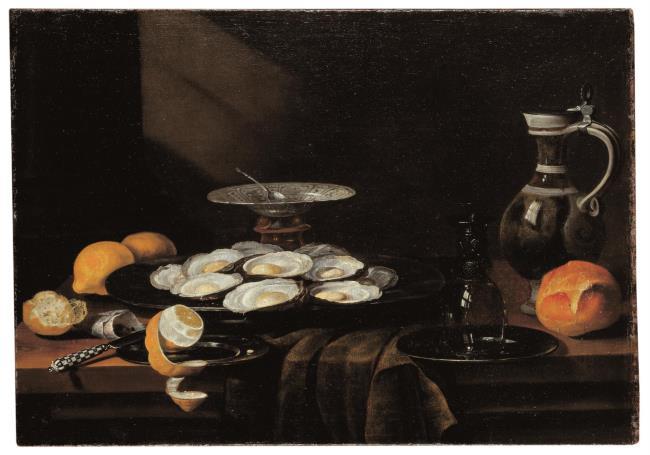
Title: Still life with oysters on a pewter plate, a peeled lemon, bread and a roemer turned upside down on a pewter plate on a partly draped table
Artist: Jeremias Falck
Earliest date: 1650
Latest date: 1650
Genre: painting
Iconography: Still Life
Keywords: still life, on a wooden tray or table, sheet, plate (general, dish), oyster, lemon (fruit), lemon peel, knife, tobacco, bread, porcelain (visual work), spoon, brazier, roemer, ewer (vessel), pewter (metalwork), stoneware